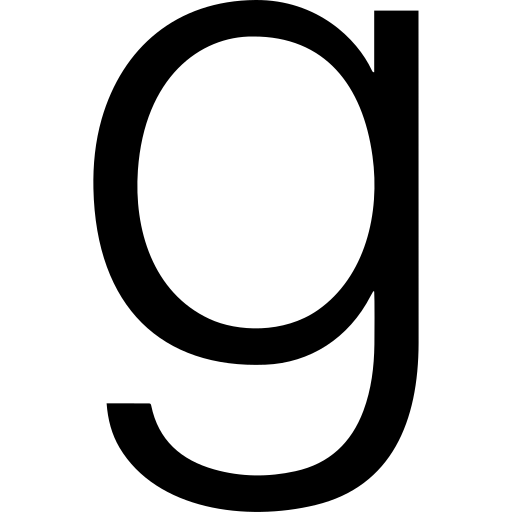
Tags: icon, FontAwesome, fa-icon, brand, goodreads, g